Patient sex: F
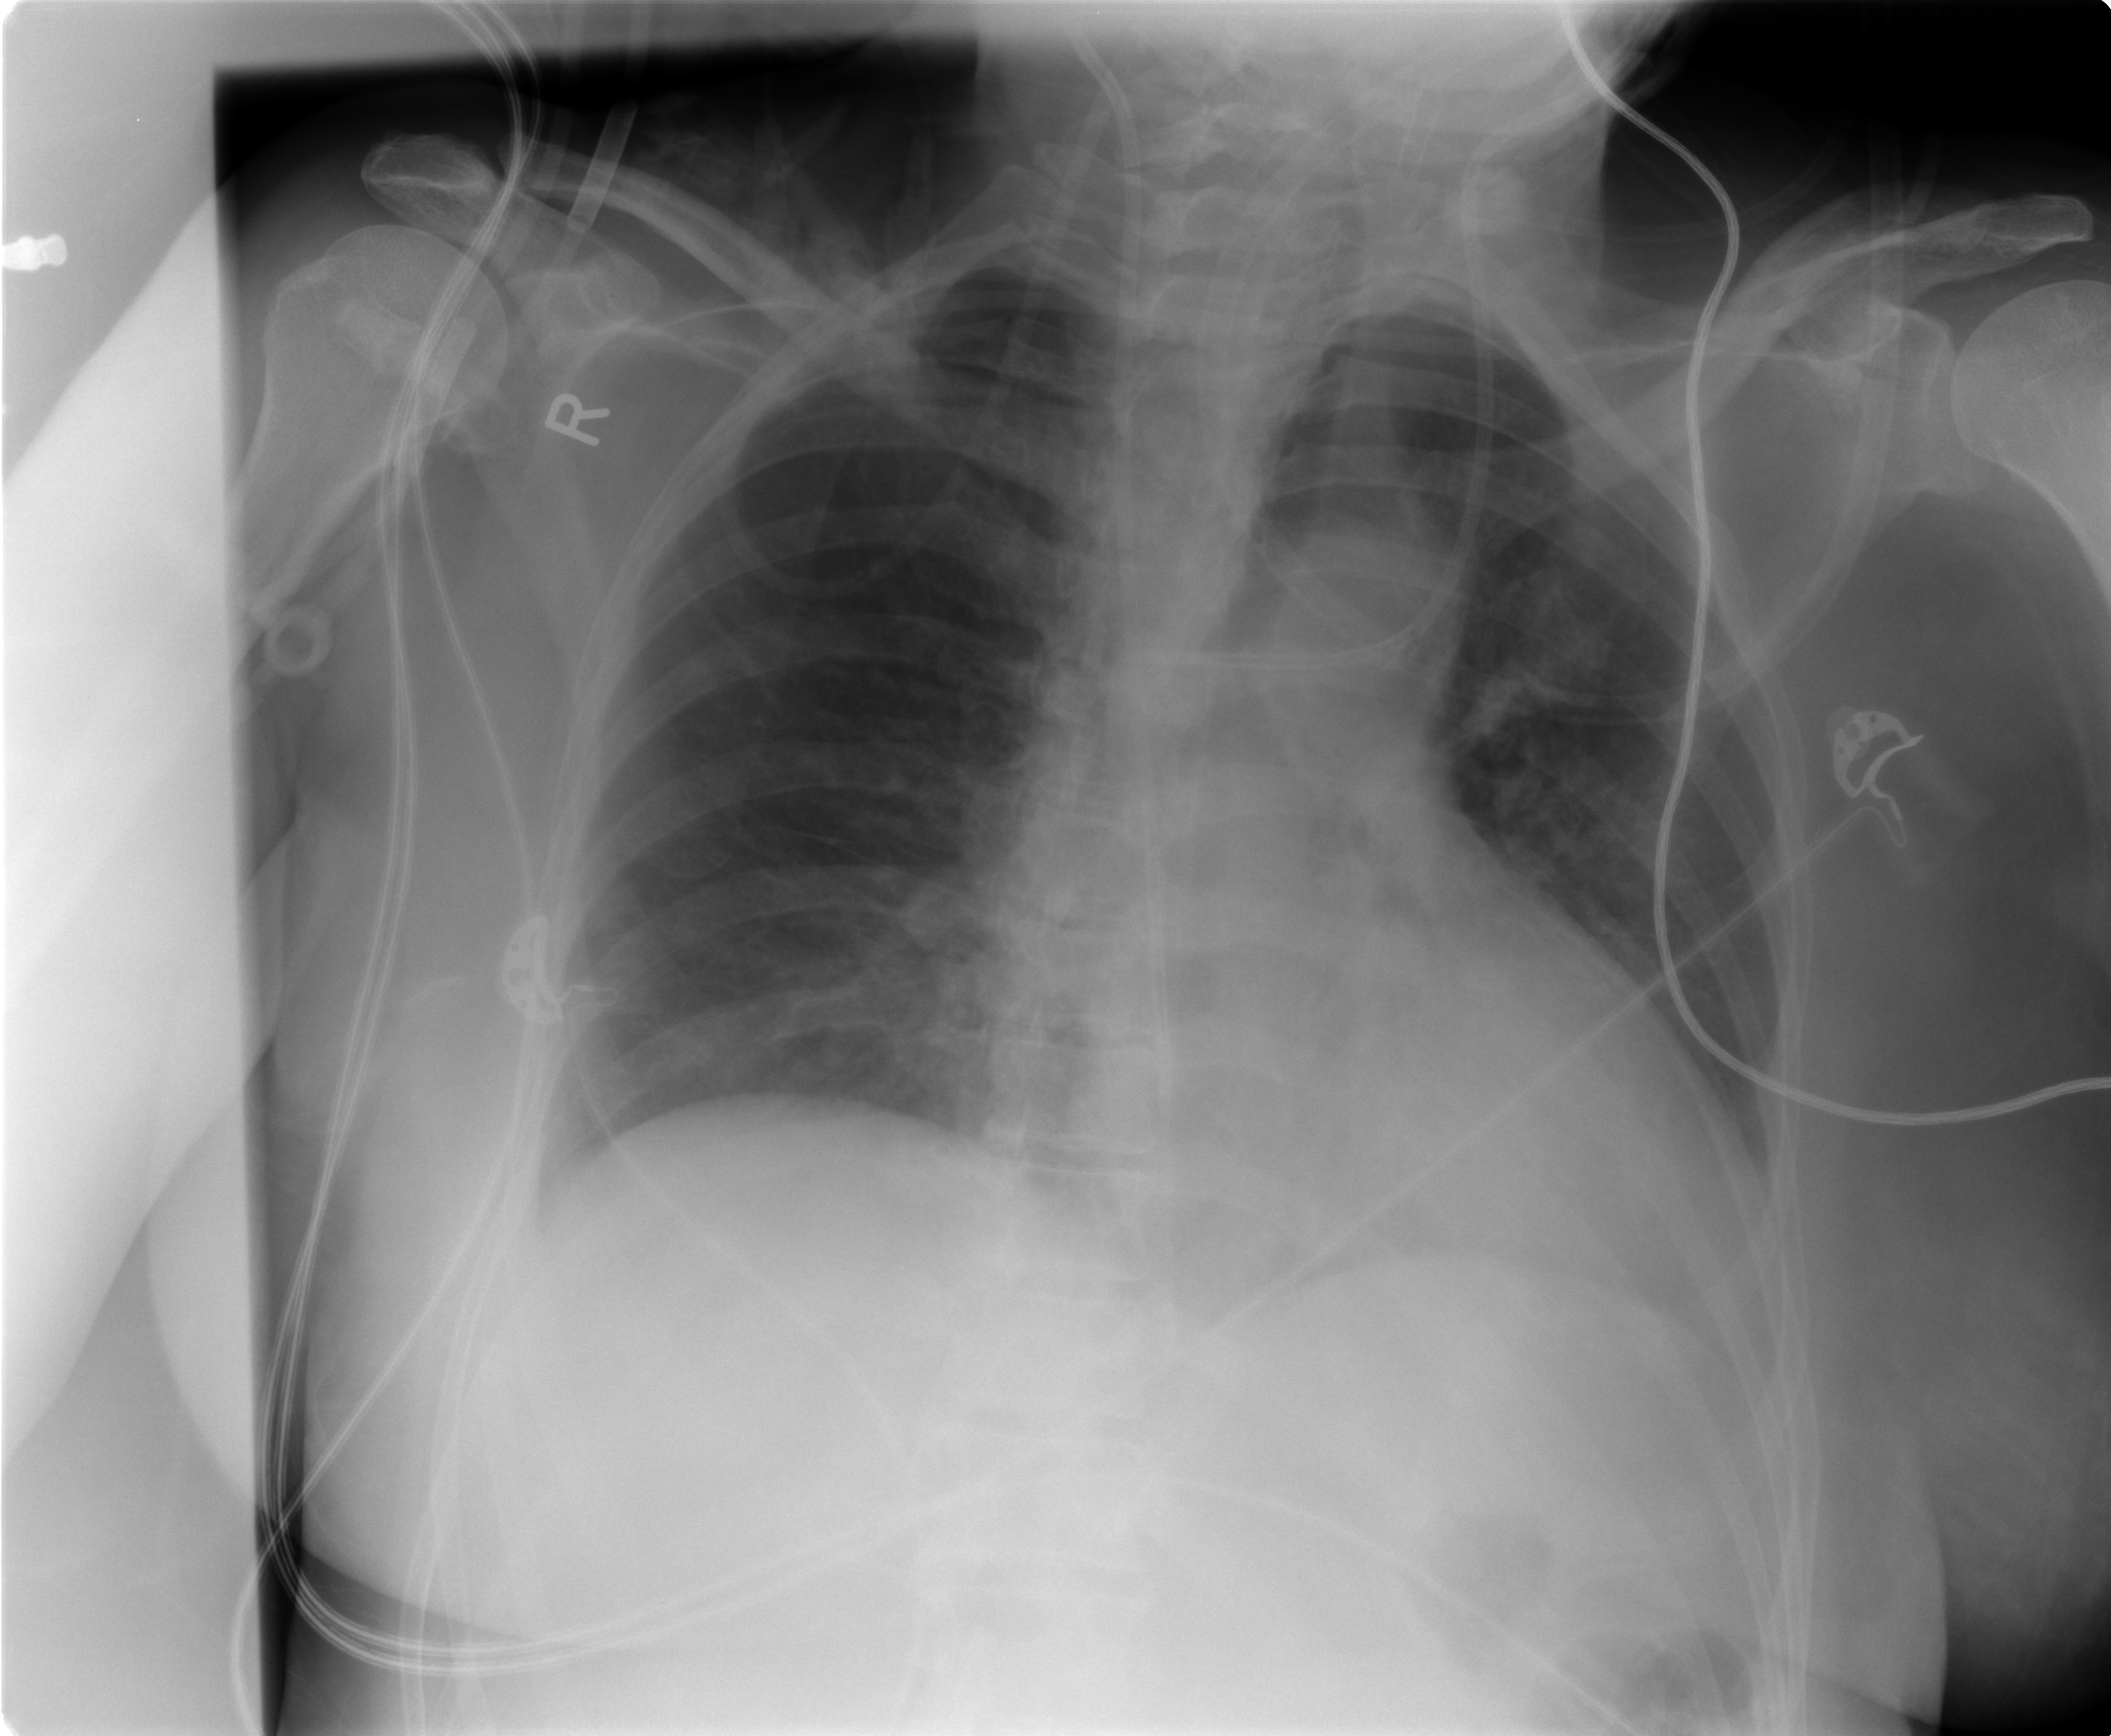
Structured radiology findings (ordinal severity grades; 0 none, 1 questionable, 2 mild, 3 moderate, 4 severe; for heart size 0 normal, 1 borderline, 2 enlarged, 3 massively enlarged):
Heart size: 2
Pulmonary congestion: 1
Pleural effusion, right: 0
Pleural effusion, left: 0
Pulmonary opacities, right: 0
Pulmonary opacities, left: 0
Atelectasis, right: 0
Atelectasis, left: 1